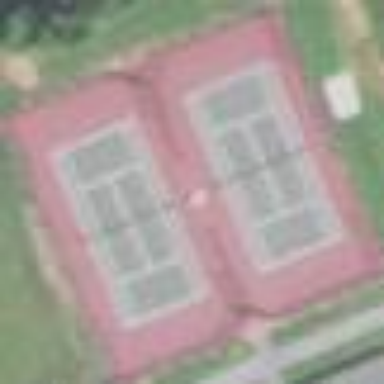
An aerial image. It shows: Tennis court on the leisure land pitch.